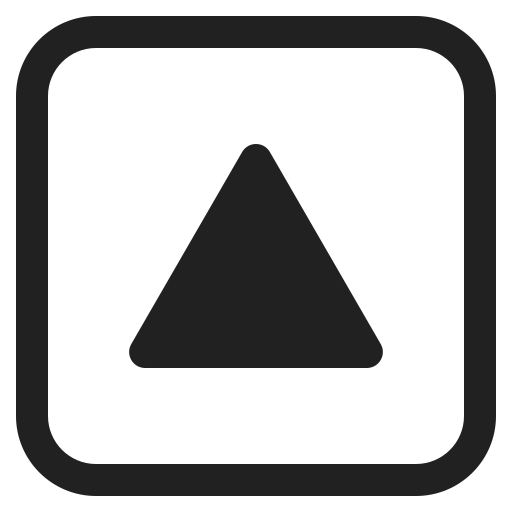
upwards button high contrast